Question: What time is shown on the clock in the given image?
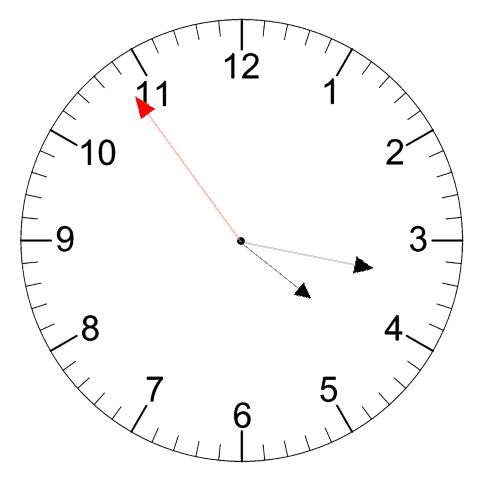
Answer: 04:16:54